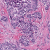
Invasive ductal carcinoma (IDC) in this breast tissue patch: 1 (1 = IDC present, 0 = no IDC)